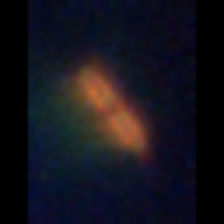
Taxon: Pennate
Group: Diatoms